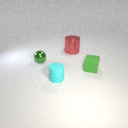
large red metal cylinder behind small green rubber cube